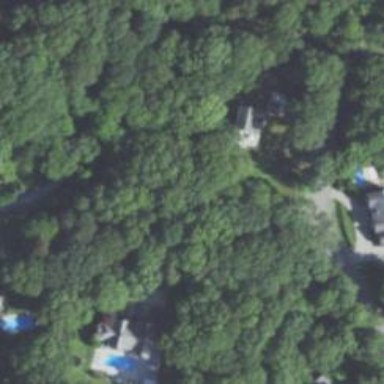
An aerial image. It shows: Driveway.